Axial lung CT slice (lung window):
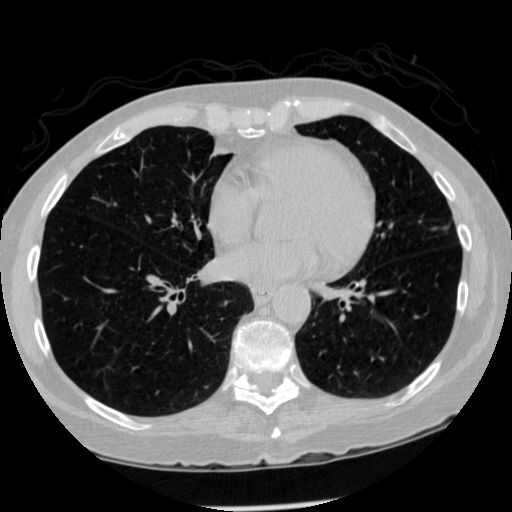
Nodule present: no